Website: crate-barrel
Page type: stored-credit-cards
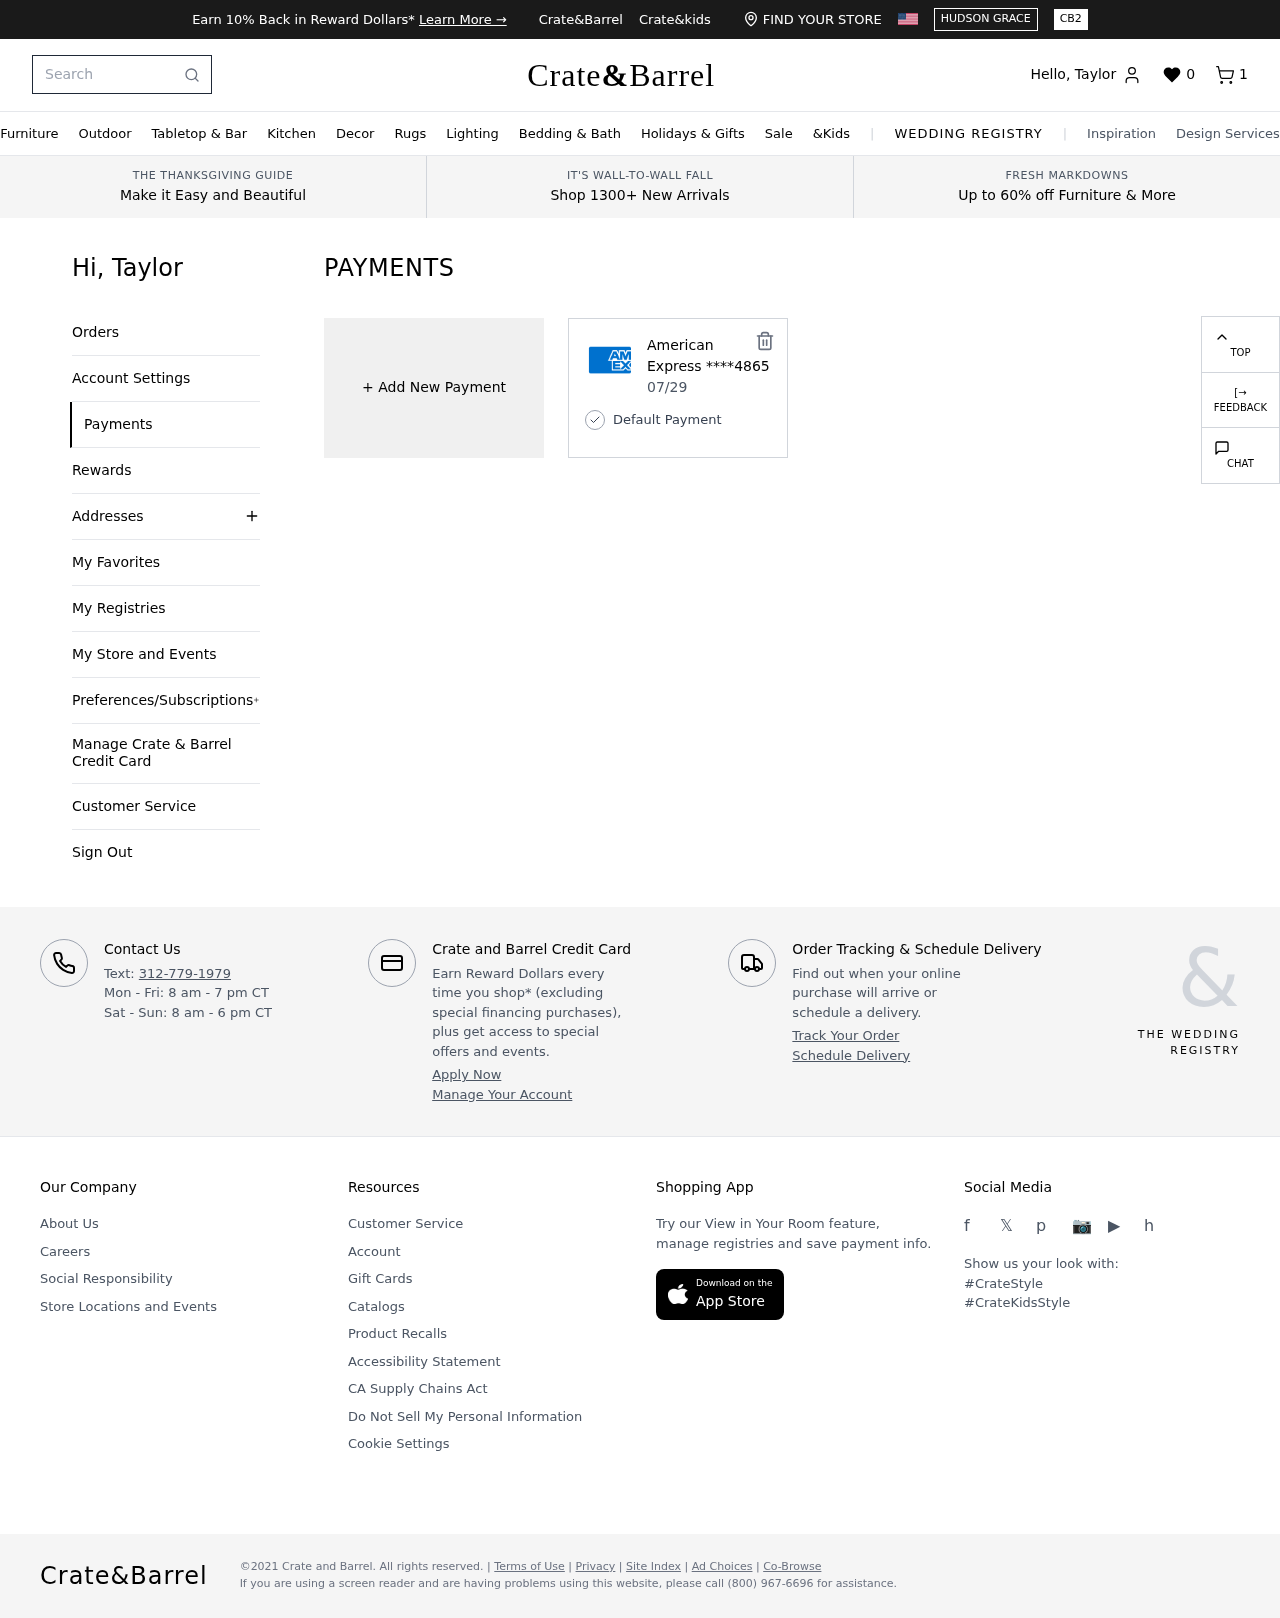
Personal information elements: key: PII_CARD_EXPIRY
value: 07/29
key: PII_CARD_LAST4
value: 4865
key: PII_CARD_TYPE
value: American Express
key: PII_FIRSTNAME
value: Taylor
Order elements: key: ORDER_NUM_ITEMS
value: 1
Search elements: key: HEADER_SEARCH
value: Search
Other elements: key: FAVORITES_COUNT
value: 0